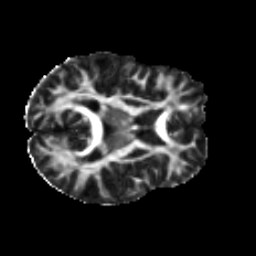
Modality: FA
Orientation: axial
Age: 23
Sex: female
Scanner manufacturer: ge
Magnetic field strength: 3 T
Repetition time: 7.8 s
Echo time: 0.0606 s